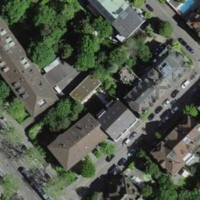
EUNIS habitat code: 54
Species observed at this site:
Certhia brachydactyla
Phylloscopus collybita
Corvus corone
Turdus merula
Cyanistes caeruleus
Parus major
Erithacus rubecula
Streptopelia decaocto
Pica pica
Regulus regulus
Passer domesticus
Accipiter nisus
Columba palumbus